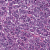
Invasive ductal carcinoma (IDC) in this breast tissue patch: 1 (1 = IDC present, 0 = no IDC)